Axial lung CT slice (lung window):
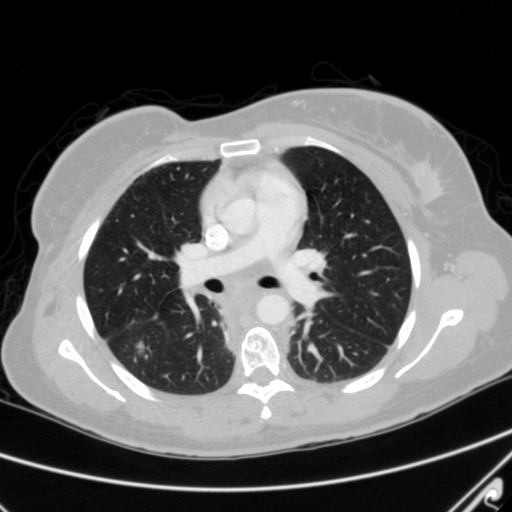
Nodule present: yes
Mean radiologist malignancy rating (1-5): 3.4